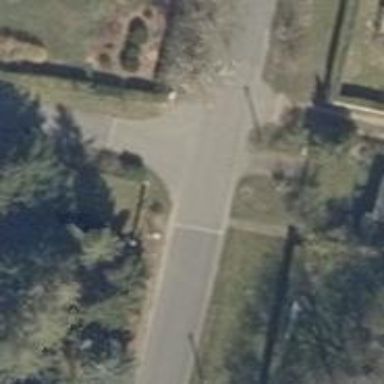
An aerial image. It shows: Table-style traffic calming feature.